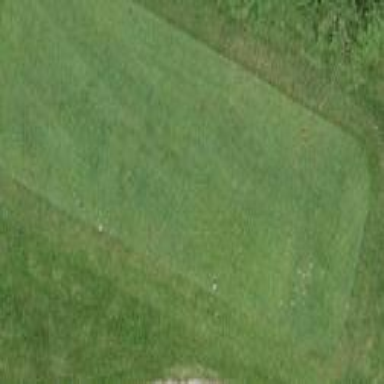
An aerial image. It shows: Grassy area designated as golf tee.